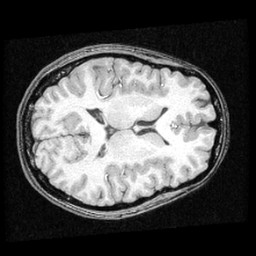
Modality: T1w
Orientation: axial
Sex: female
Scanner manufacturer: ge
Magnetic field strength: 1.5 T
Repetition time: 21 s
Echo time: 0.008 s